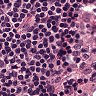
Metastatic tissue present: no